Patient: sex M, age 64
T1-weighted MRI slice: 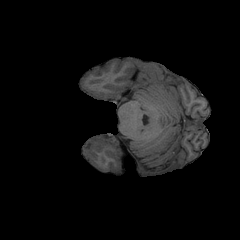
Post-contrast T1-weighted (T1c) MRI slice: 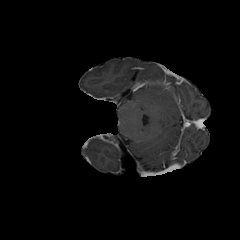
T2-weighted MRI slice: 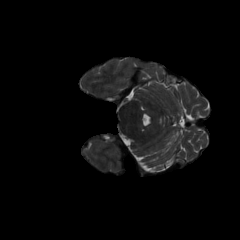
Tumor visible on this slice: no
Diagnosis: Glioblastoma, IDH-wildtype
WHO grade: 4